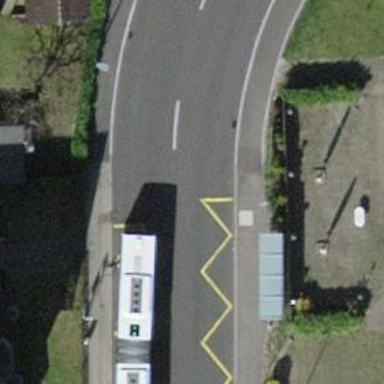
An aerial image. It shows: Platform with shelter for public transport.